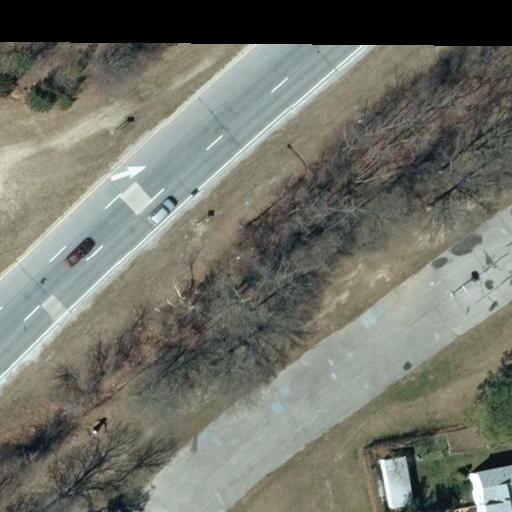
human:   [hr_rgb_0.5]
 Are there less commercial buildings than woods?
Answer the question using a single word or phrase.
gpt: yes

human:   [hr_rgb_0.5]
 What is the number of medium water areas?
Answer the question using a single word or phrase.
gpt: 0

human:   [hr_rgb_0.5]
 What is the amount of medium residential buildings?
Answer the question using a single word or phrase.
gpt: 0

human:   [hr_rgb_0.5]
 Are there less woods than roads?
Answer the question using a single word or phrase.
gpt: yes

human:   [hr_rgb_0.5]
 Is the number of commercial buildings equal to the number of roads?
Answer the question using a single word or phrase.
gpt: no

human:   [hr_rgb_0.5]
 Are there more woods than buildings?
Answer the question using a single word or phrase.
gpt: no

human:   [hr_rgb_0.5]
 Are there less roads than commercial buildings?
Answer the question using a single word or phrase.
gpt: no

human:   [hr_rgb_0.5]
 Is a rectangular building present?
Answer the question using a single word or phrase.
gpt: yes

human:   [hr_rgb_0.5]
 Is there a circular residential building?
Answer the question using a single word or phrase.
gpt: no

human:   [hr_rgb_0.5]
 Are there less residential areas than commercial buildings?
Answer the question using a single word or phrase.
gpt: no

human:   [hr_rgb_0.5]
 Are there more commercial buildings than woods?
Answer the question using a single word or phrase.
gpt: no

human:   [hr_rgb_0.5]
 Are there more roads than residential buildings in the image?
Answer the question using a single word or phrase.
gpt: yes

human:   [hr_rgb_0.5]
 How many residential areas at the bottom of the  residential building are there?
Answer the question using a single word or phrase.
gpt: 1

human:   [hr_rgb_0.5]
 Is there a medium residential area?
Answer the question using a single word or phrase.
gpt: no

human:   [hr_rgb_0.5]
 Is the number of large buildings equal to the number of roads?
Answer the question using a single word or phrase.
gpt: no

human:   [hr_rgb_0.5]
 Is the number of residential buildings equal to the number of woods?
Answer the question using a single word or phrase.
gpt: yes

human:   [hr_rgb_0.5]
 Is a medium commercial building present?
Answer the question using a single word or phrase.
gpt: no

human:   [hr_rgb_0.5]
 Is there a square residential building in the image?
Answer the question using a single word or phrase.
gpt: no

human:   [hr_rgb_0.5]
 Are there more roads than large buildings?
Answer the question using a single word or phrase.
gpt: yes

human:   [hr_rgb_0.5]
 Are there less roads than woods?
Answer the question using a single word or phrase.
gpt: no

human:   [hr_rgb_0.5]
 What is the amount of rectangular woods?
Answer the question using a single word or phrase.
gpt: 1

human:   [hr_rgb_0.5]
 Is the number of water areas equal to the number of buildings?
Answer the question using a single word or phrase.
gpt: no

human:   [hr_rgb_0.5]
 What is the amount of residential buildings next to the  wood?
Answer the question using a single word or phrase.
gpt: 1

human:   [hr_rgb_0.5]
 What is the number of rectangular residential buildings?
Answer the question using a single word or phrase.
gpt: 1

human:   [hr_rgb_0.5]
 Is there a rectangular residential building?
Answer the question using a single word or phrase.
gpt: yes

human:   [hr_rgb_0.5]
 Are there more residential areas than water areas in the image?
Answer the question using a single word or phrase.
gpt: yes

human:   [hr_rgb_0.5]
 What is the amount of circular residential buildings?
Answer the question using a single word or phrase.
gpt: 0

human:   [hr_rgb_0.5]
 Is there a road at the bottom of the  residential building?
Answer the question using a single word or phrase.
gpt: no

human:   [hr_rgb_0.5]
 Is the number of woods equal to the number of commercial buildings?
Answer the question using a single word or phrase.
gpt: no

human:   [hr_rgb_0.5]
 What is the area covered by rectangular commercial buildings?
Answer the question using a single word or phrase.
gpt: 0m2

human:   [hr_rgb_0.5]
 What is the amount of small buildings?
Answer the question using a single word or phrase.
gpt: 2

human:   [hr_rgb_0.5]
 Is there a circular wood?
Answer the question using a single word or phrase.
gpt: no

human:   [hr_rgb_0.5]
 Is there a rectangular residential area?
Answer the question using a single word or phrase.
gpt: yes

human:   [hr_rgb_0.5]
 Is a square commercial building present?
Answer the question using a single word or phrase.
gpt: no

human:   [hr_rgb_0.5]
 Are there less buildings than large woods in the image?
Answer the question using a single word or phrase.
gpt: no

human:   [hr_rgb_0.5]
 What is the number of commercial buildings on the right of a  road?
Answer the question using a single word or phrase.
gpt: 0